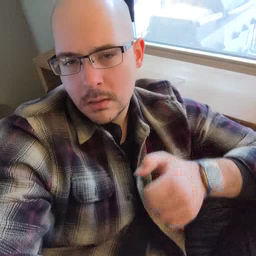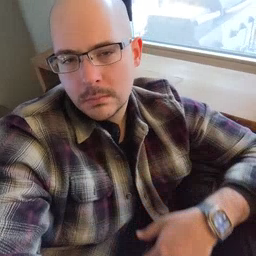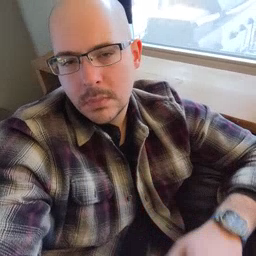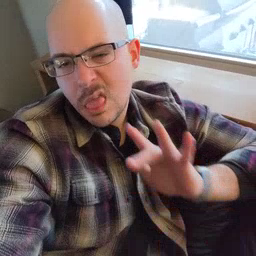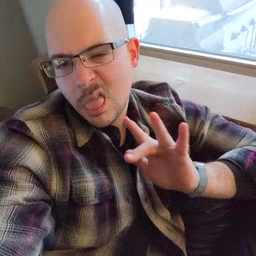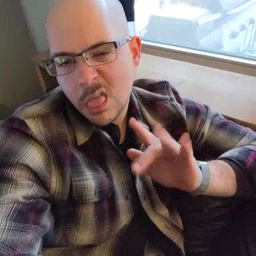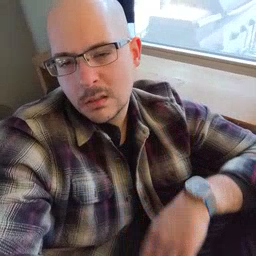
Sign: yucky